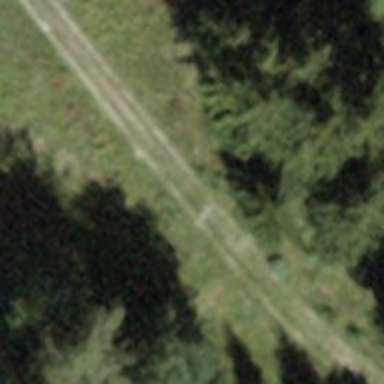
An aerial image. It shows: Gravel track with grade 4 classification.